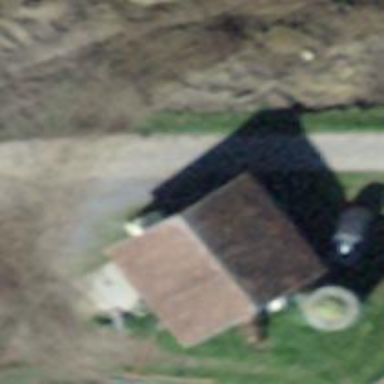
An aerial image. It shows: Barn.